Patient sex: F
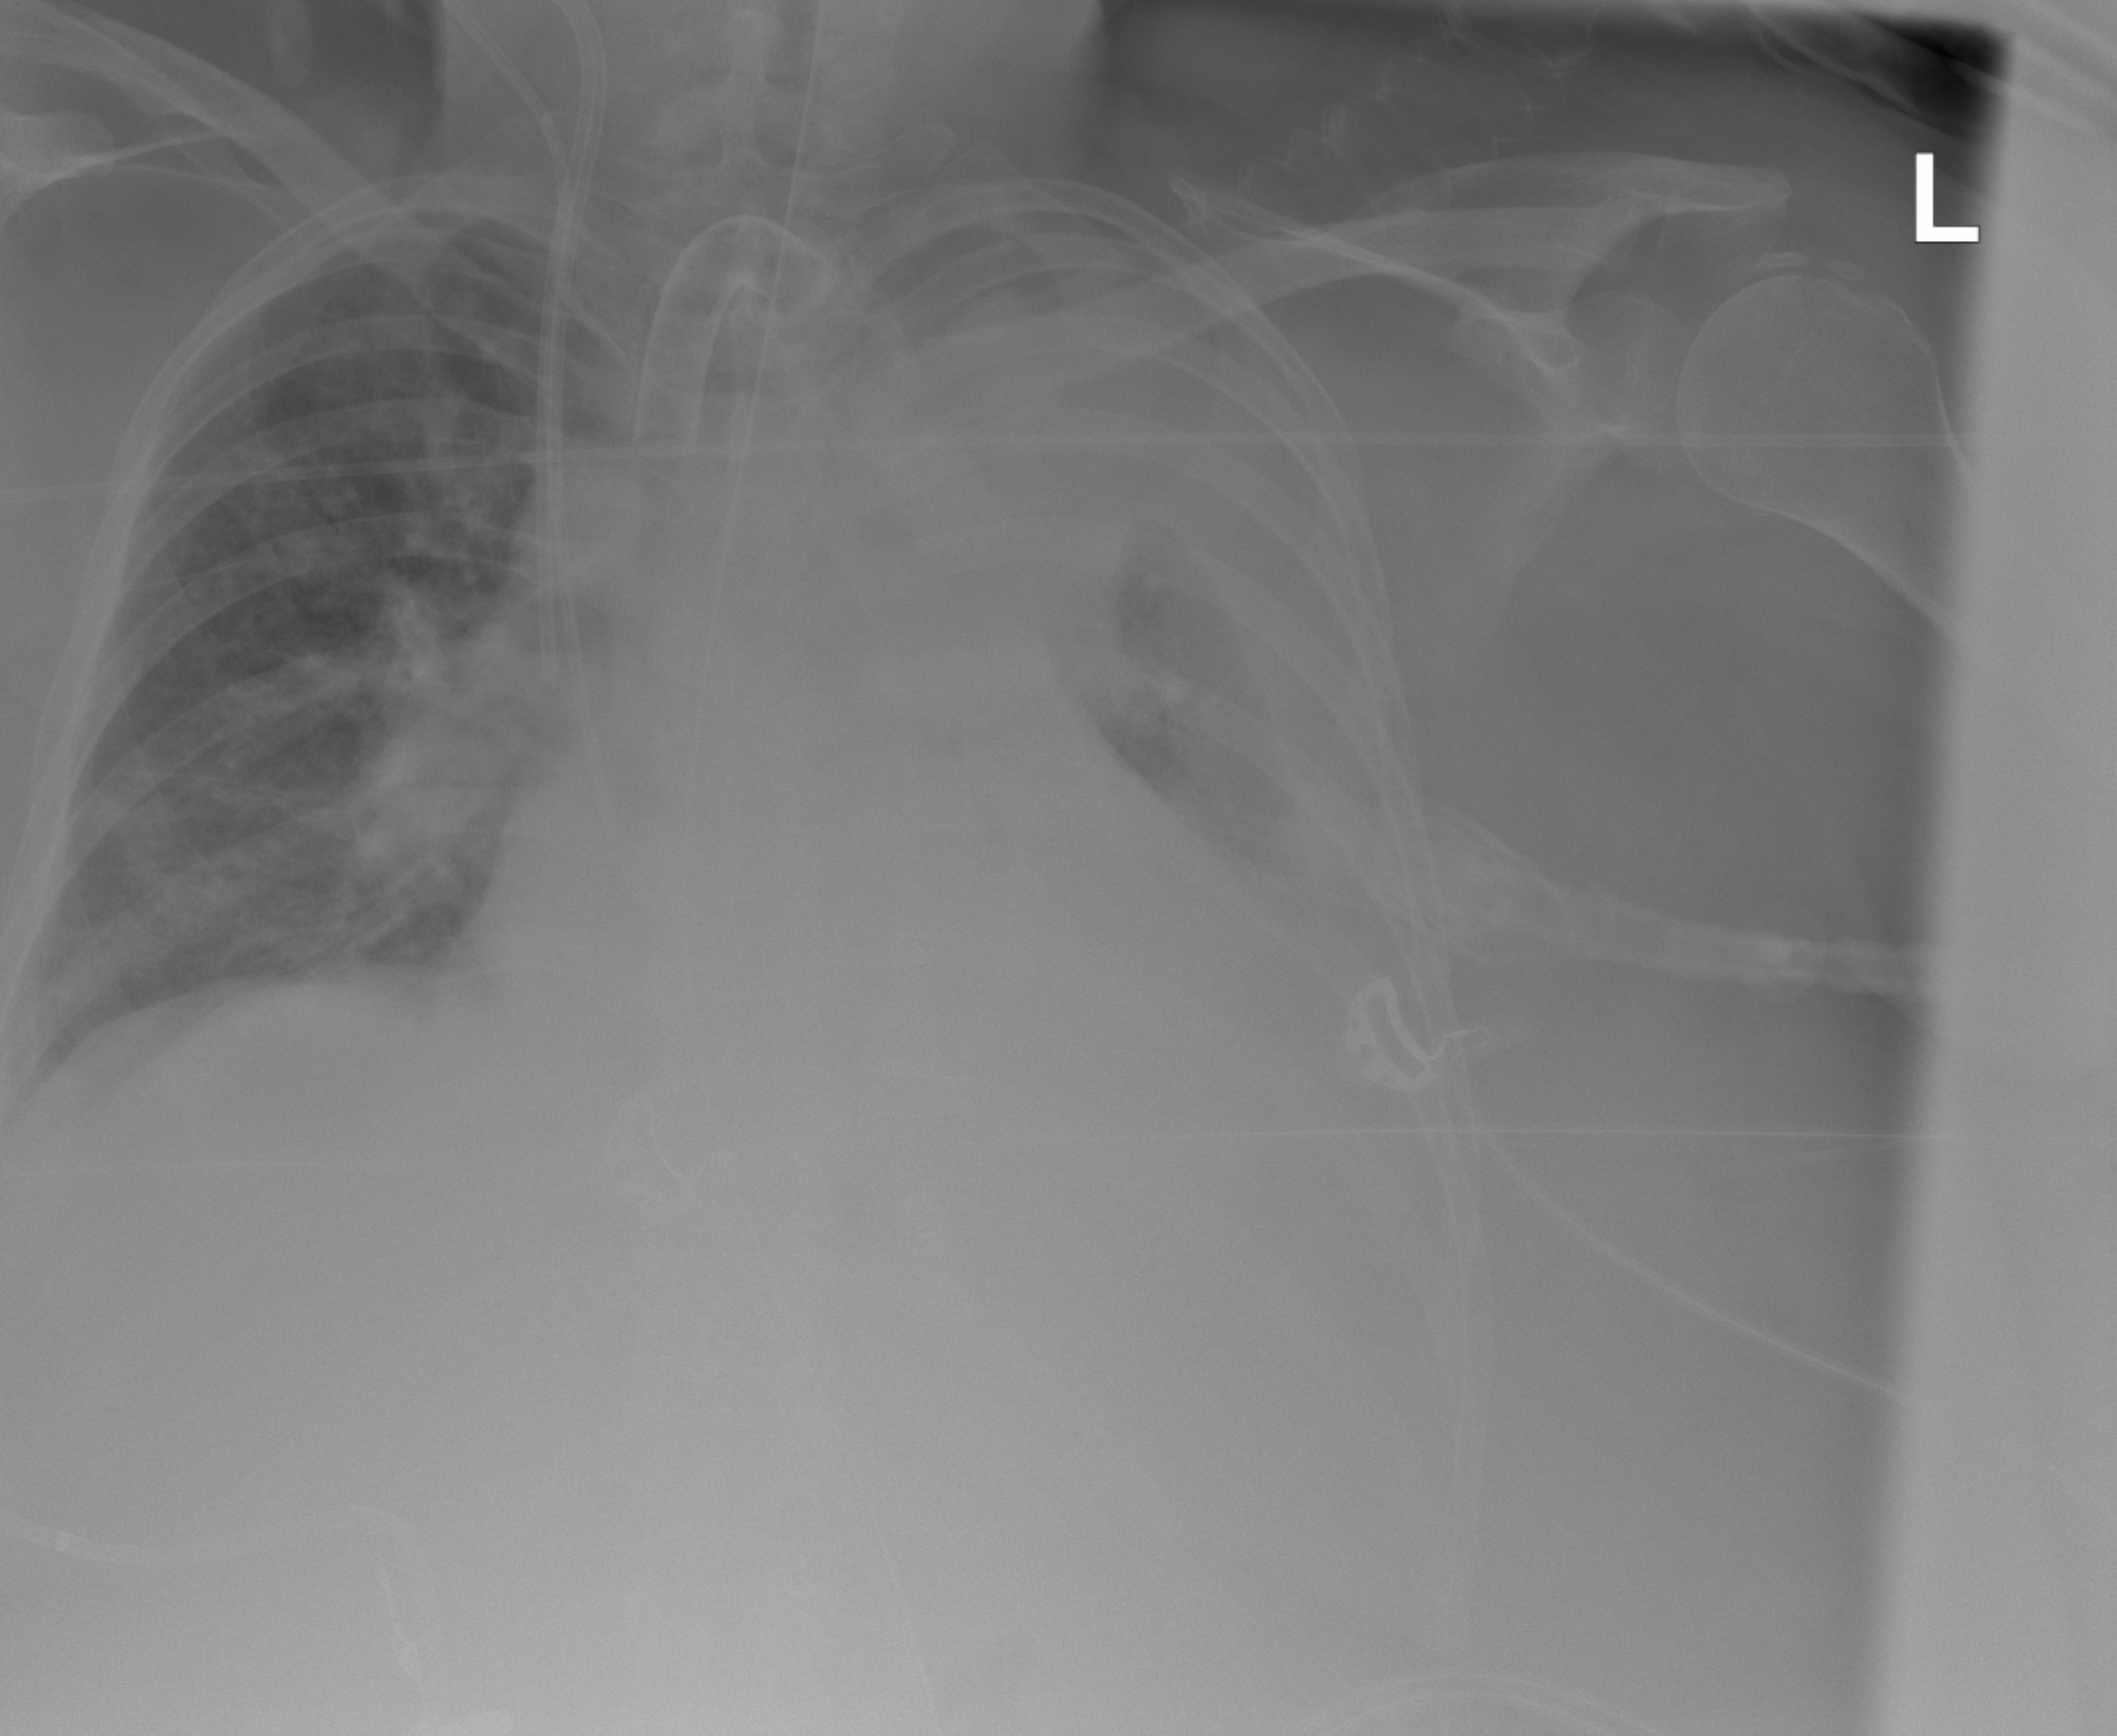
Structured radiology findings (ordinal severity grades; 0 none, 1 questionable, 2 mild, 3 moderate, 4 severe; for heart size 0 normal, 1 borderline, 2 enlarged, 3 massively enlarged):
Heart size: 2
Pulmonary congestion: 2
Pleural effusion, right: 2
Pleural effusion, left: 4
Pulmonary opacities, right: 1
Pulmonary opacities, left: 1
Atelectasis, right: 2
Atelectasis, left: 3